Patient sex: F
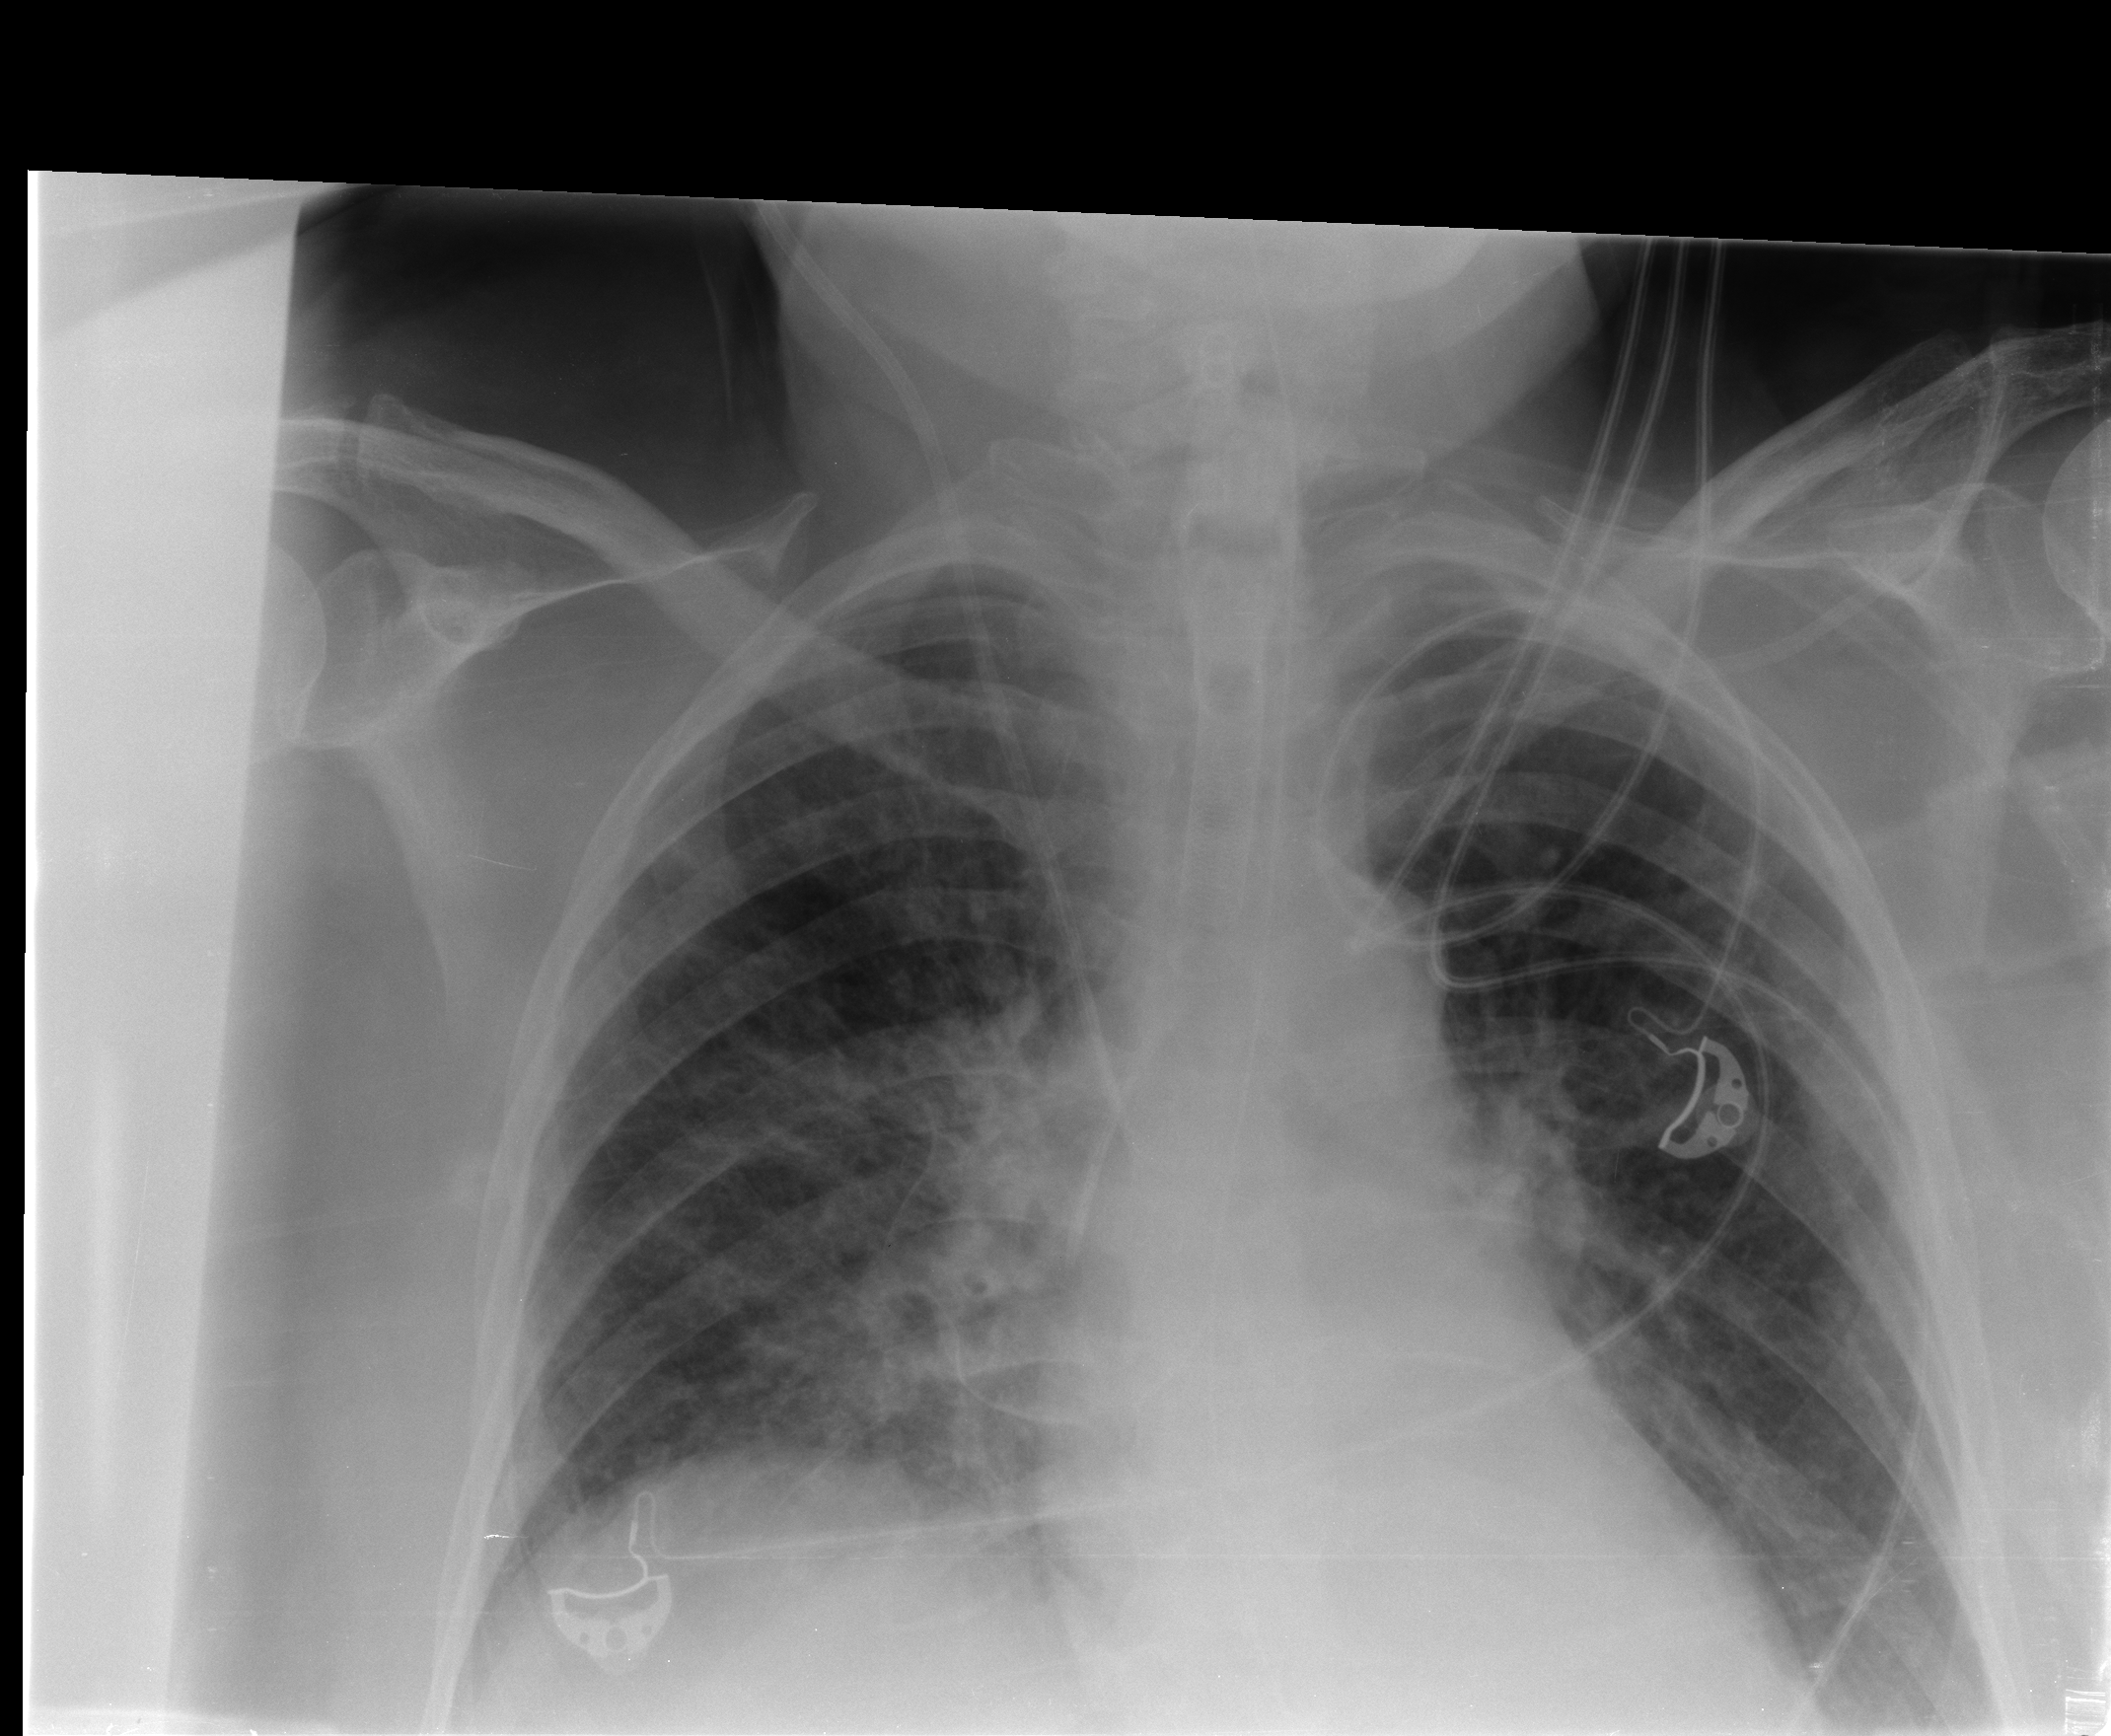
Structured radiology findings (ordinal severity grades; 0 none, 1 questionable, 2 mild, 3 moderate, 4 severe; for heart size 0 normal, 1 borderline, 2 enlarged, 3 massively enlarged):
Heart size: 0
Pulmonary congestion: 2
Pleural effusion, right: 0
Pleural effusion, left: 0
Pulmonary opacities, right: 3
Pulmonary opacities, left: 1
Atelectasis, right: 2
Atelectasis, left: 2